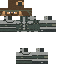
A male human skin with medium skin, wearing brown long hair dressed in a blue hoodie and black pants, featuring a closed mouth.